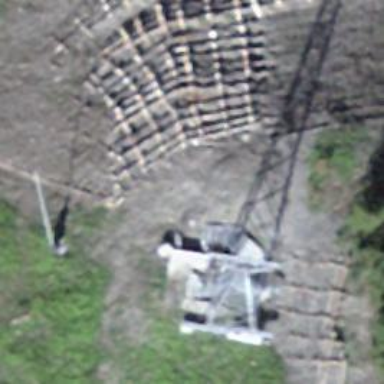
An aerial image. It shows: Pylon used for aerialway.